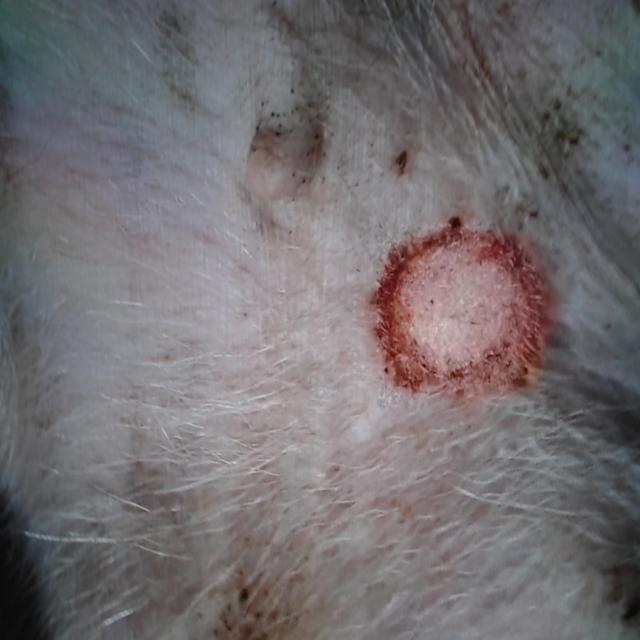
Canine ringworm (Dermatophytosis) — fungal infection caused by Microsporum or Trichophyton. Presents with circular alopecia, scaling, crusting, and broken hairs.